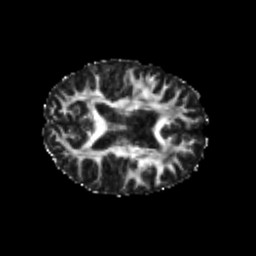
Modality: FA
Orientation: axial
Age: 24
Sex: female
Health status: healthy
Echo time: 0.074 s